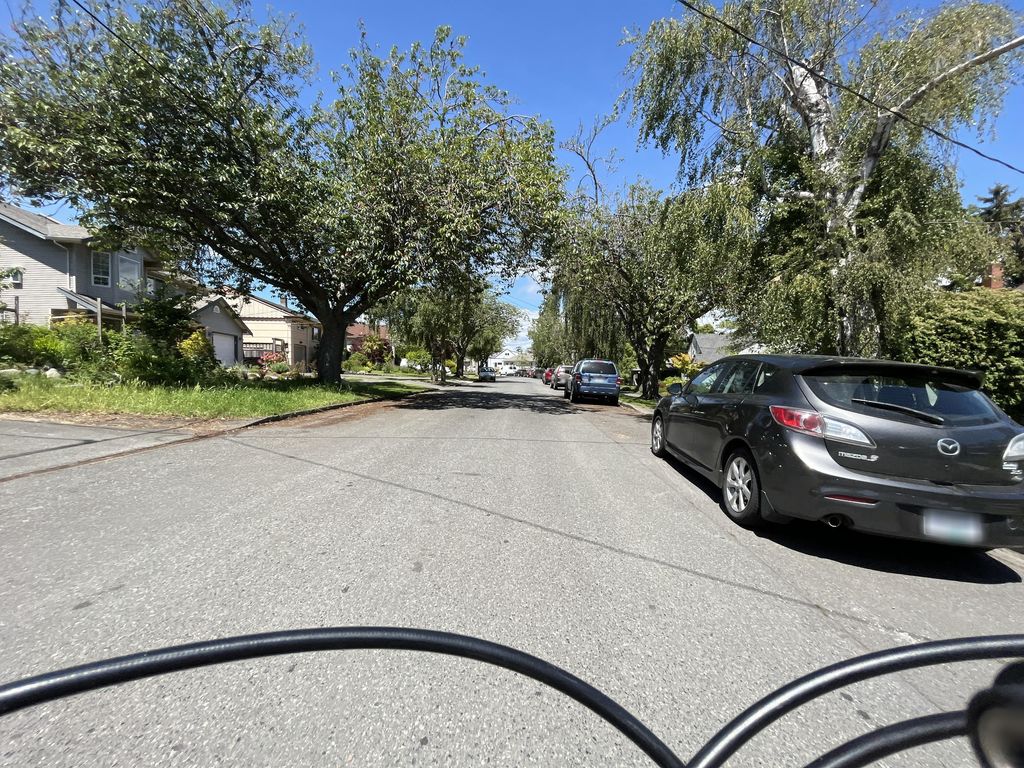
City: victoria